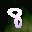
Label: 8